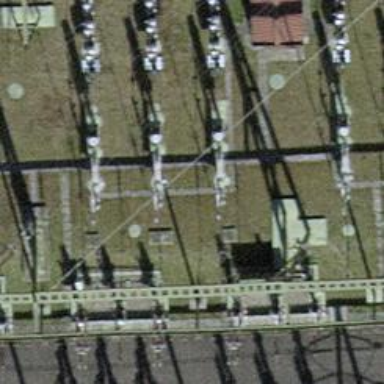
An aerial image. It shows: Insulator used in power systems.